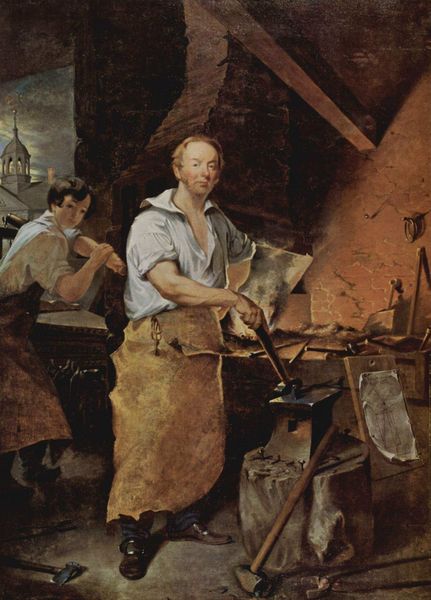
Titel: Porträt des Pat Lyon in der Schmiede
Künstler: John Neagle
Standort: Philadelphia (Pennsylvania)
Institution: Pennsylvania Academie of the Fine Arts
Schlagwörter: baum, blau, dunkel, feuer, gemälde, hand, himmel, mann, schatten, schurz, weiß, wolken, gelb, kirchturm, landschaft, menschen, ocker, abend, braun, fenster, frau, holz, laterne, licht, männer, nacht, nase, raum, schwarz, skizze, tisch, zimmer, ausblick, gebäude, haus, rot, beige, hochformat, alt, bart, blond, hemd, wand, arm, halten, kragen, messer, stehen, stein, bild, bildnis, innenraum, porträt, baumstamm, stamm, kirche, boden, pose, realismus, innen, kind, vater, blatt, arbeit, genre, kamin, ofen, turm, aussicht, schürze, holzschnitt, papier, düster, alter mann, schuhe, hosen, arbeiten, warm, hitze, mauer, bank, arbeiter, kuppel, muskeln, atelier, metall, balken, menzel, junge, nägel, bauer, eisen, mond, zangen, gewölbe, offen, stolz, zettel, durchblick, ringe, gemalt, glockenturm, backenbart, dachstuhl, stiefel, entwurf, handwerk, handwerker, säge, werkstatt, werkzeug, junger mann, axt, hammer, leder, müde, plan, esse, geselle, block, abzug, beil, stahl, sohn, baumstumpf, meister, schuster, bursche, zange, goldschmied, werk, labor, schmied, schmiede, feuerschein, werkbank, ölbld, werkzeuge, amboss, hintergrung, schlägel, himmel wolken, blasebalg, schmieden, hochformatig, schlegel, lehrling, meisel, hämmer, gehilfe, lederschurz, lederschürze, vorschlaghammer, ambos, gesell, aubzug, auszubildender, lederschürzen, turm fenster, kische, 1870, arts, and crafts, ambross, schiede, mann arbeiter junge ofen heiß rot, mann lehrling, hgeselle